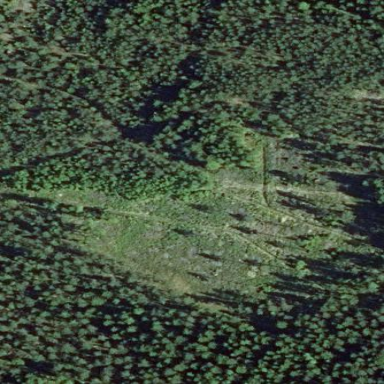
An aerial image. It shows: Clearcut man-made area surrounded by scrub vegetation.